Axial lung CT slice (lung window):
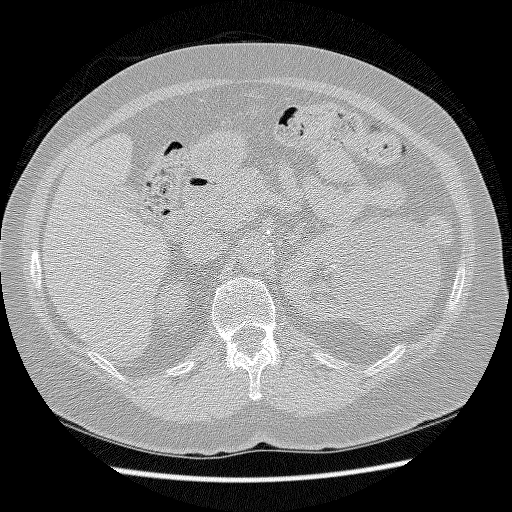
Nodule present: no